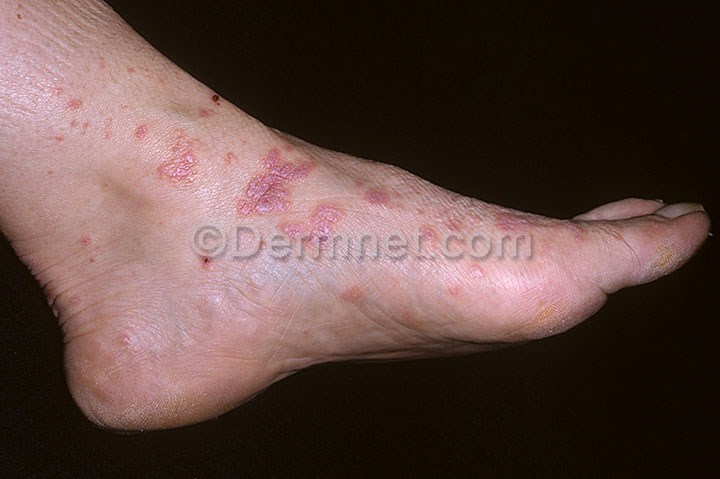
Disease: Nail Fungus and other Nail Disease